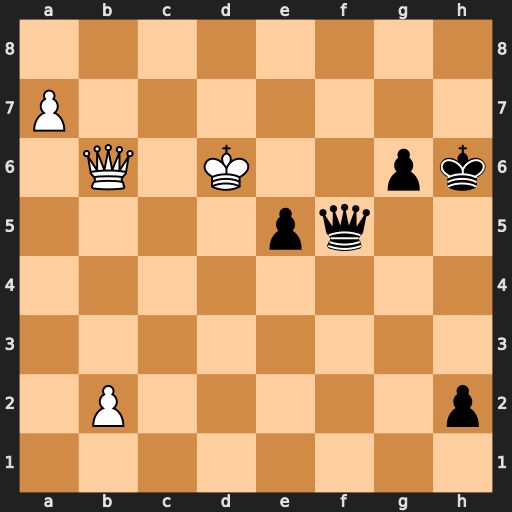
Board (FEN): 8/P7/1Q1K2pk/4pq2/8/8/1P5p/8
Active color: w
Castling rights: -
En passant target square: -
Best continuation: Qe3+ Kh7 a8=Q